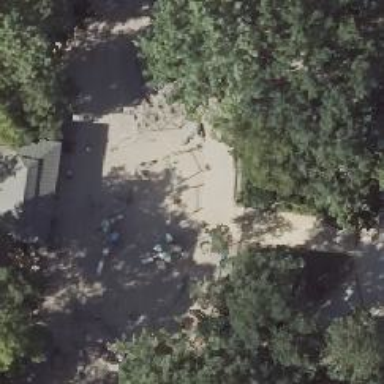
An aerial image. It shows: Playground with various play structures.